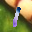
Label: 1